Field crop: tomato
Growth stage: 1
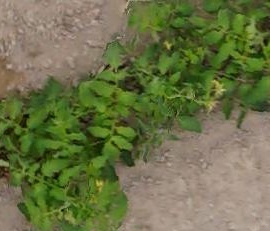
Species: tomato